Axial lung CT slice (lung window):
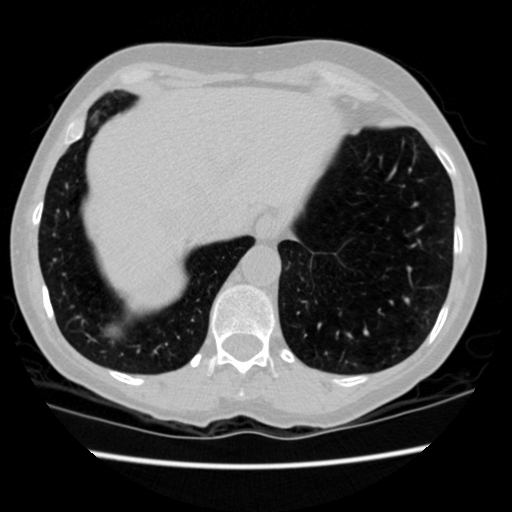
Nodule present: no